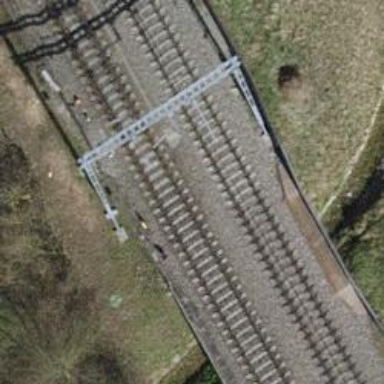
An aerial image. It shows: Railway switch.